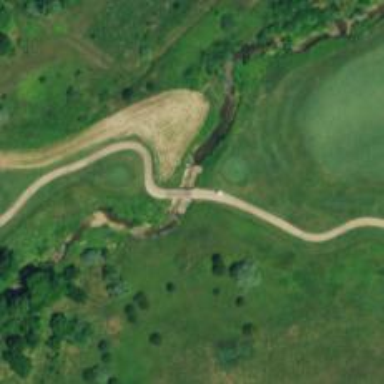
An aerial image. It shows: Service road that includes bridge over golf cart path.